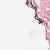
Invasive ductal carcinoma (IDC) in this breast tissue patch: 0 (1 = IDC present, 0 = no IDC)